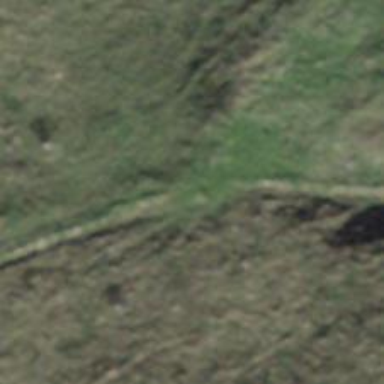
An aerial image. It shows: Path.